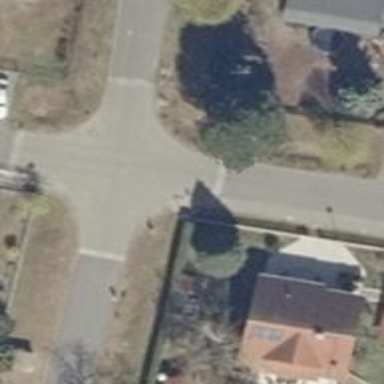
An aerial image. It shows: Traffic calming table.